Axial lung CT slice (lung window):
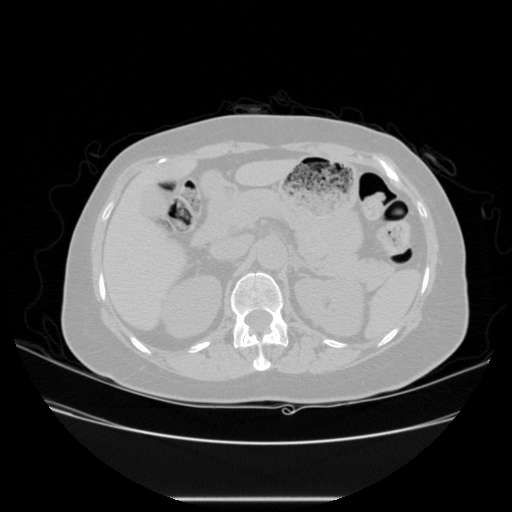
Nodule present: no